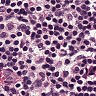
Metastatic tissue present: no